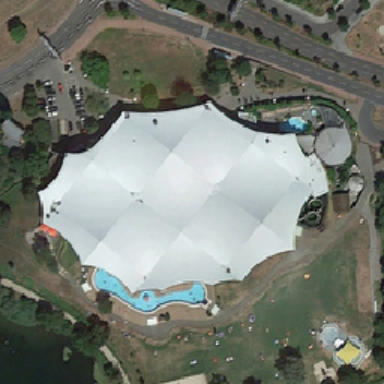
The sports center has a silvery roof surrounded by swimming pools and many green plants and roads .